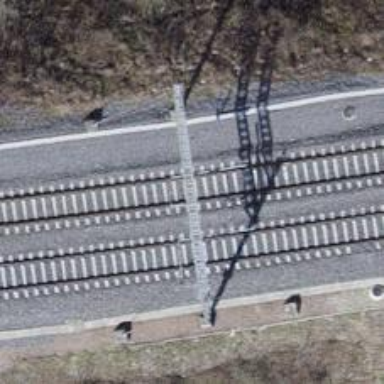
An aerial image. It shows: Single railway track with electrified contact line.